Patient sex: M
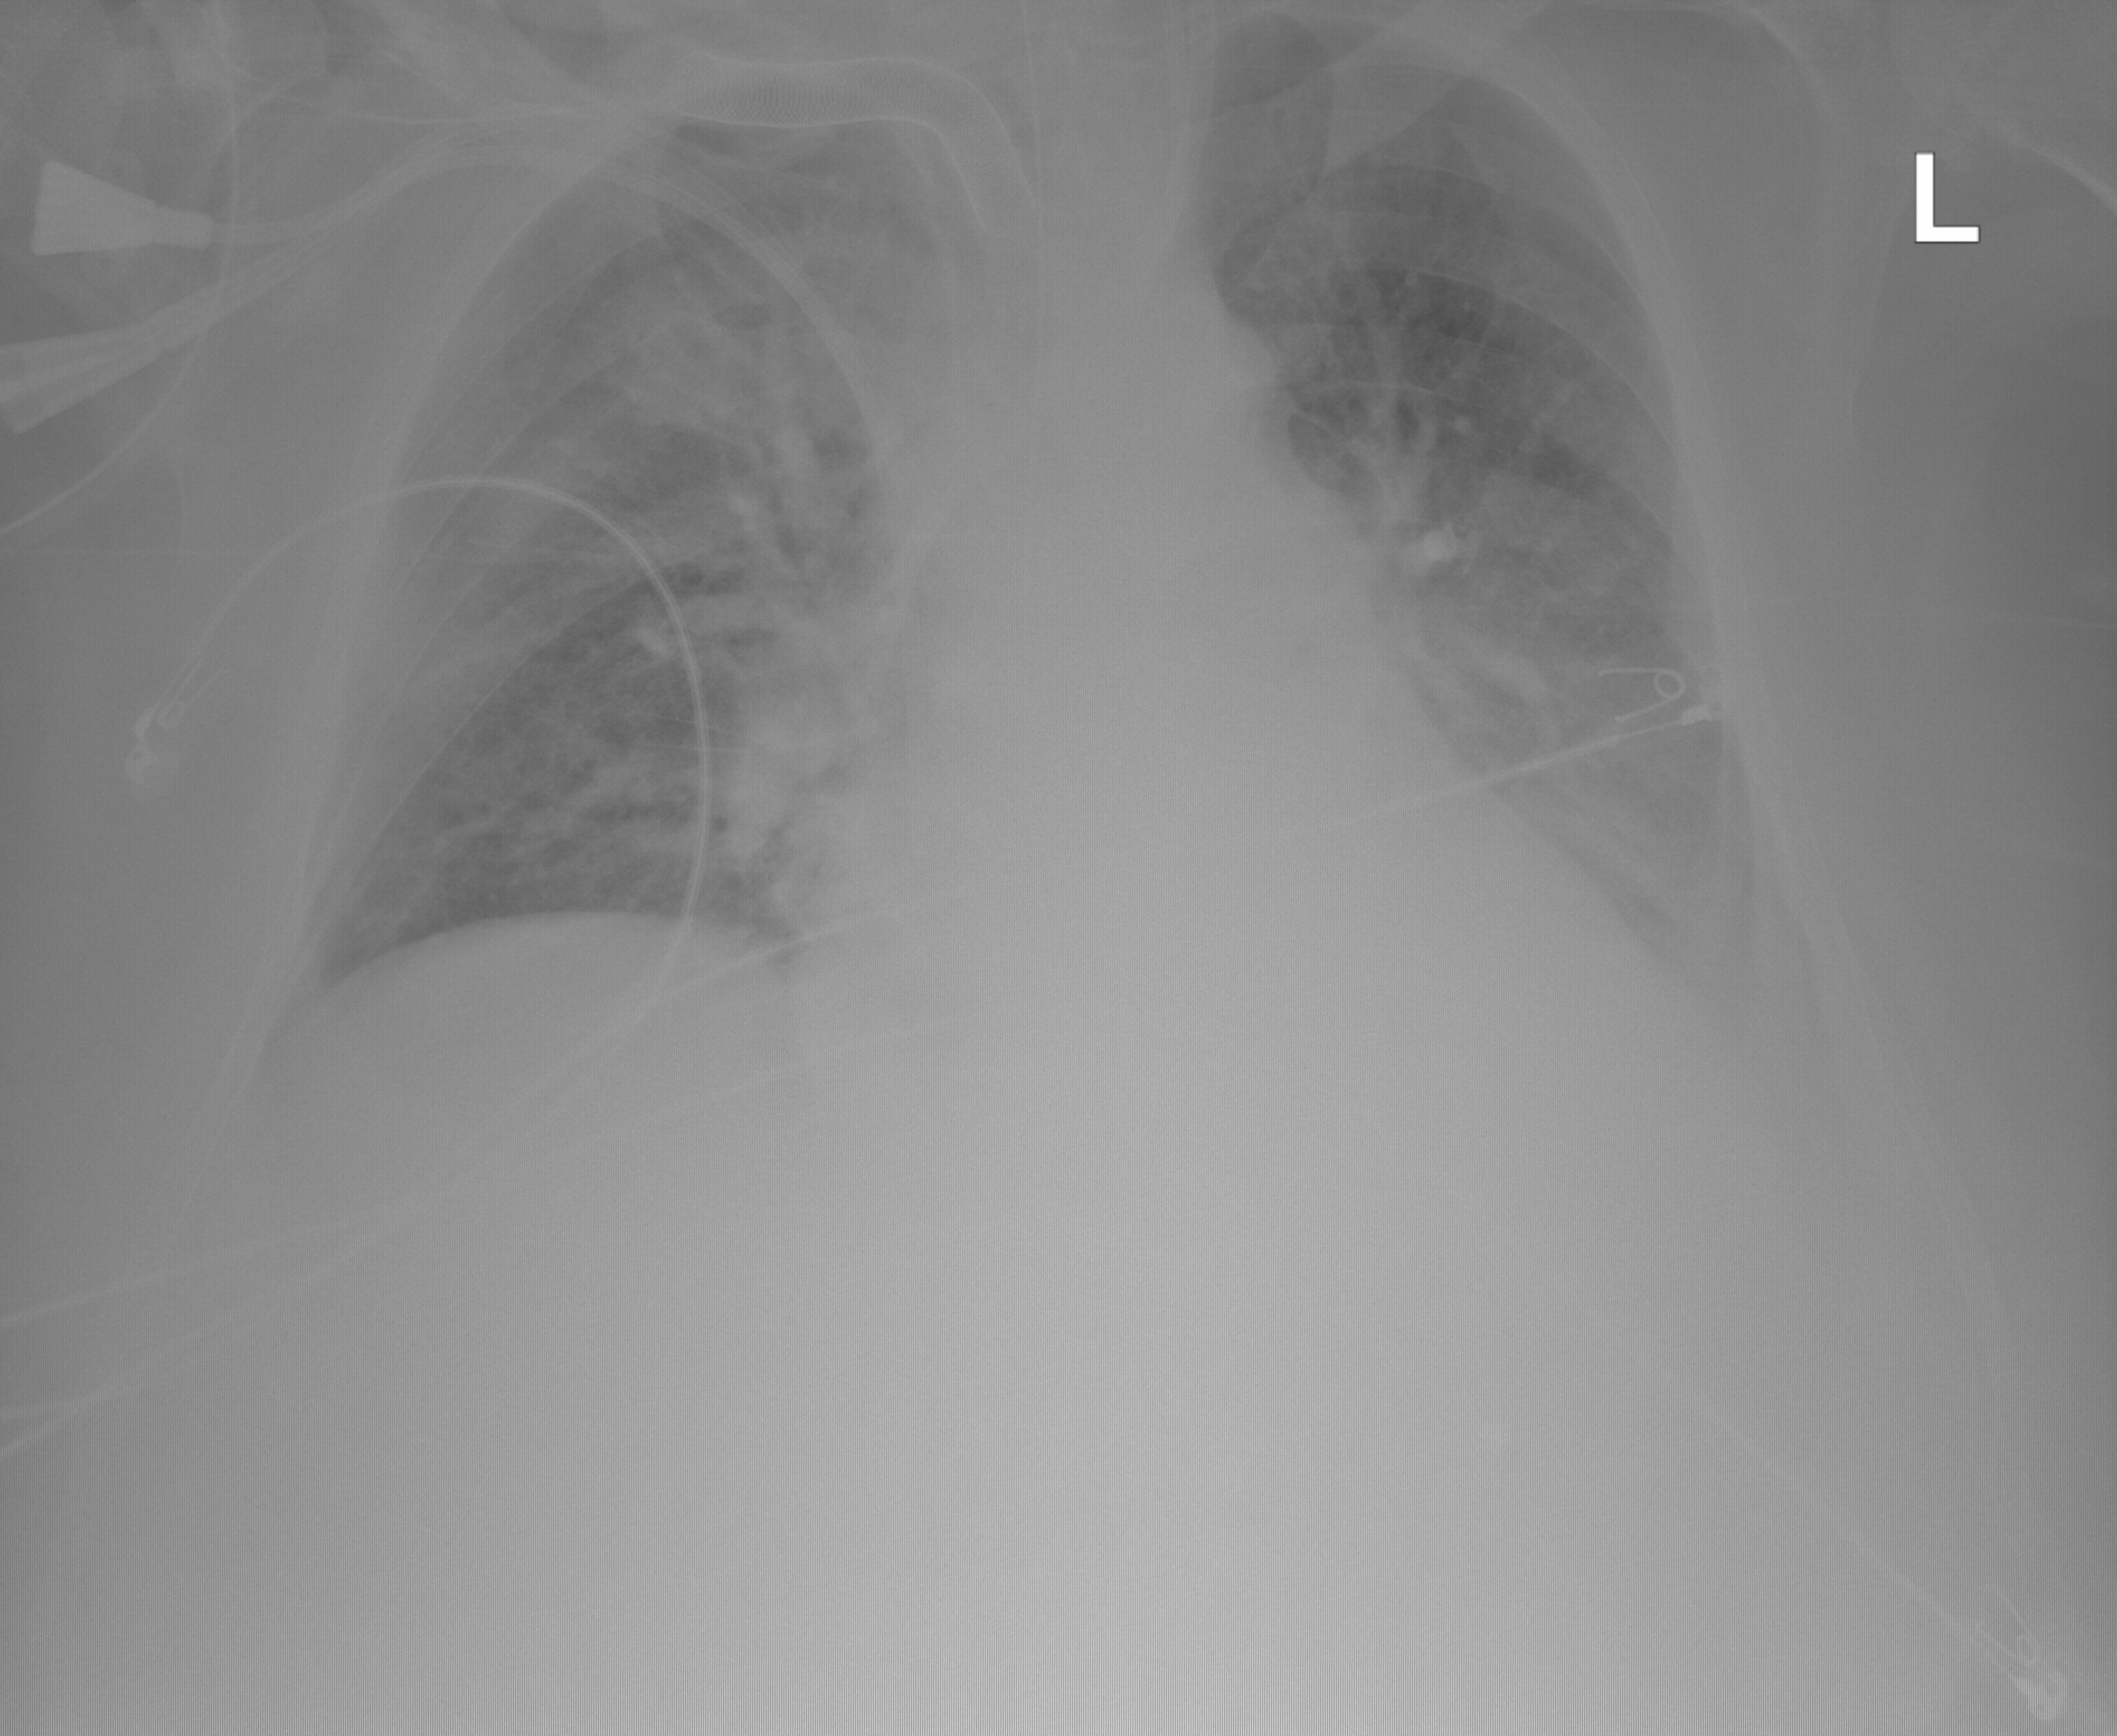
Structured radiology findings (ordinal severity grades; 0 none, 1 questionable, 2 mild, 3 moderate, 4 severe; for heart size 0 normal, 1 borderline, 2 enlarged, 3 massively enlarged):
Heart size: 2
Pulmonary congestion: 3
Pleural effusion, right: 2
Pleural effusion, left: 2
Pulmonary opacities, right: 3
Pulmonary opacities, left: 2
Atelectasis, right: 2
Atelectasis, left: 2